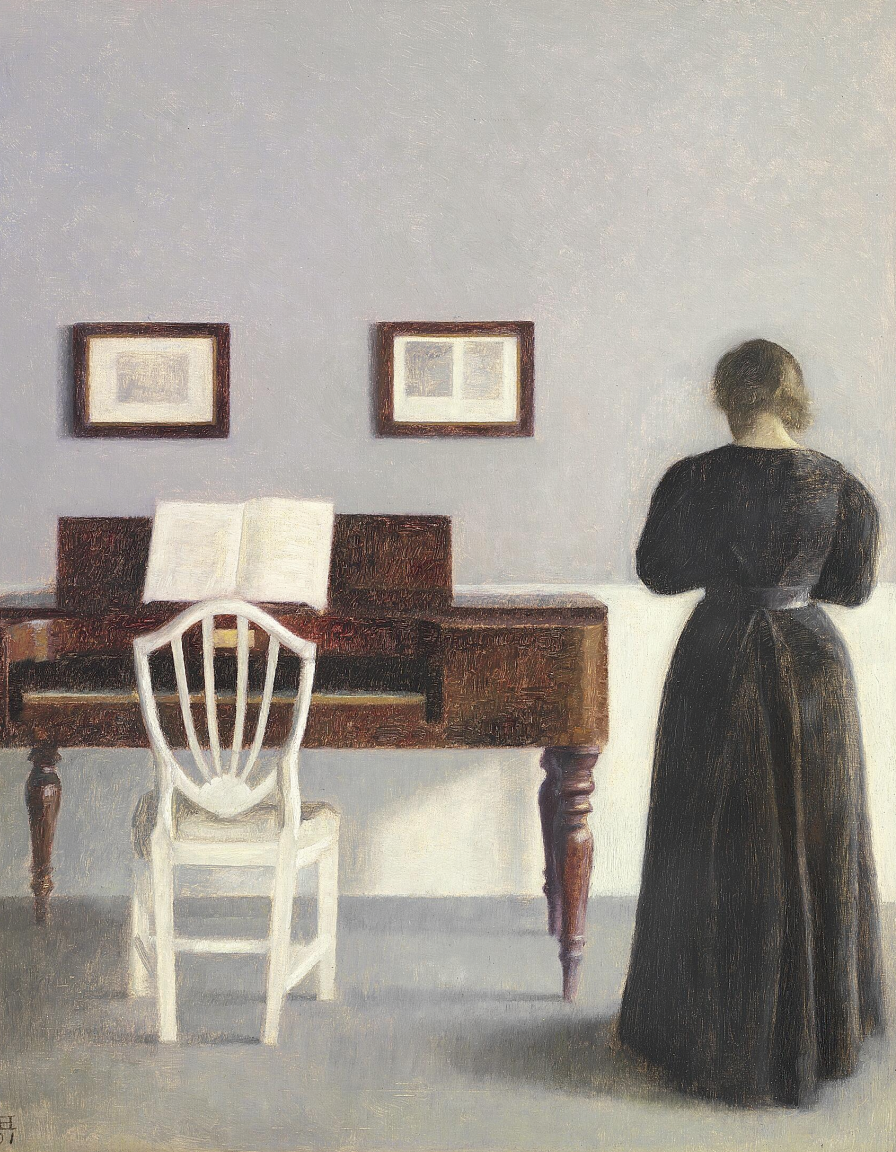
portrait painting, wide, soft diffused light, woman in dark dress seen from behind standing beside dark wooden piano with open sheet music and white chair in front, two framed pictures on pale grey wall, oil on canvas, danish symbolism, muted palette